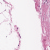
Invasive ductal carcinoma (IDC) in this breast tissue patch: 0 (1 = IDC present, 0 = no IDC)